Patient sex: M
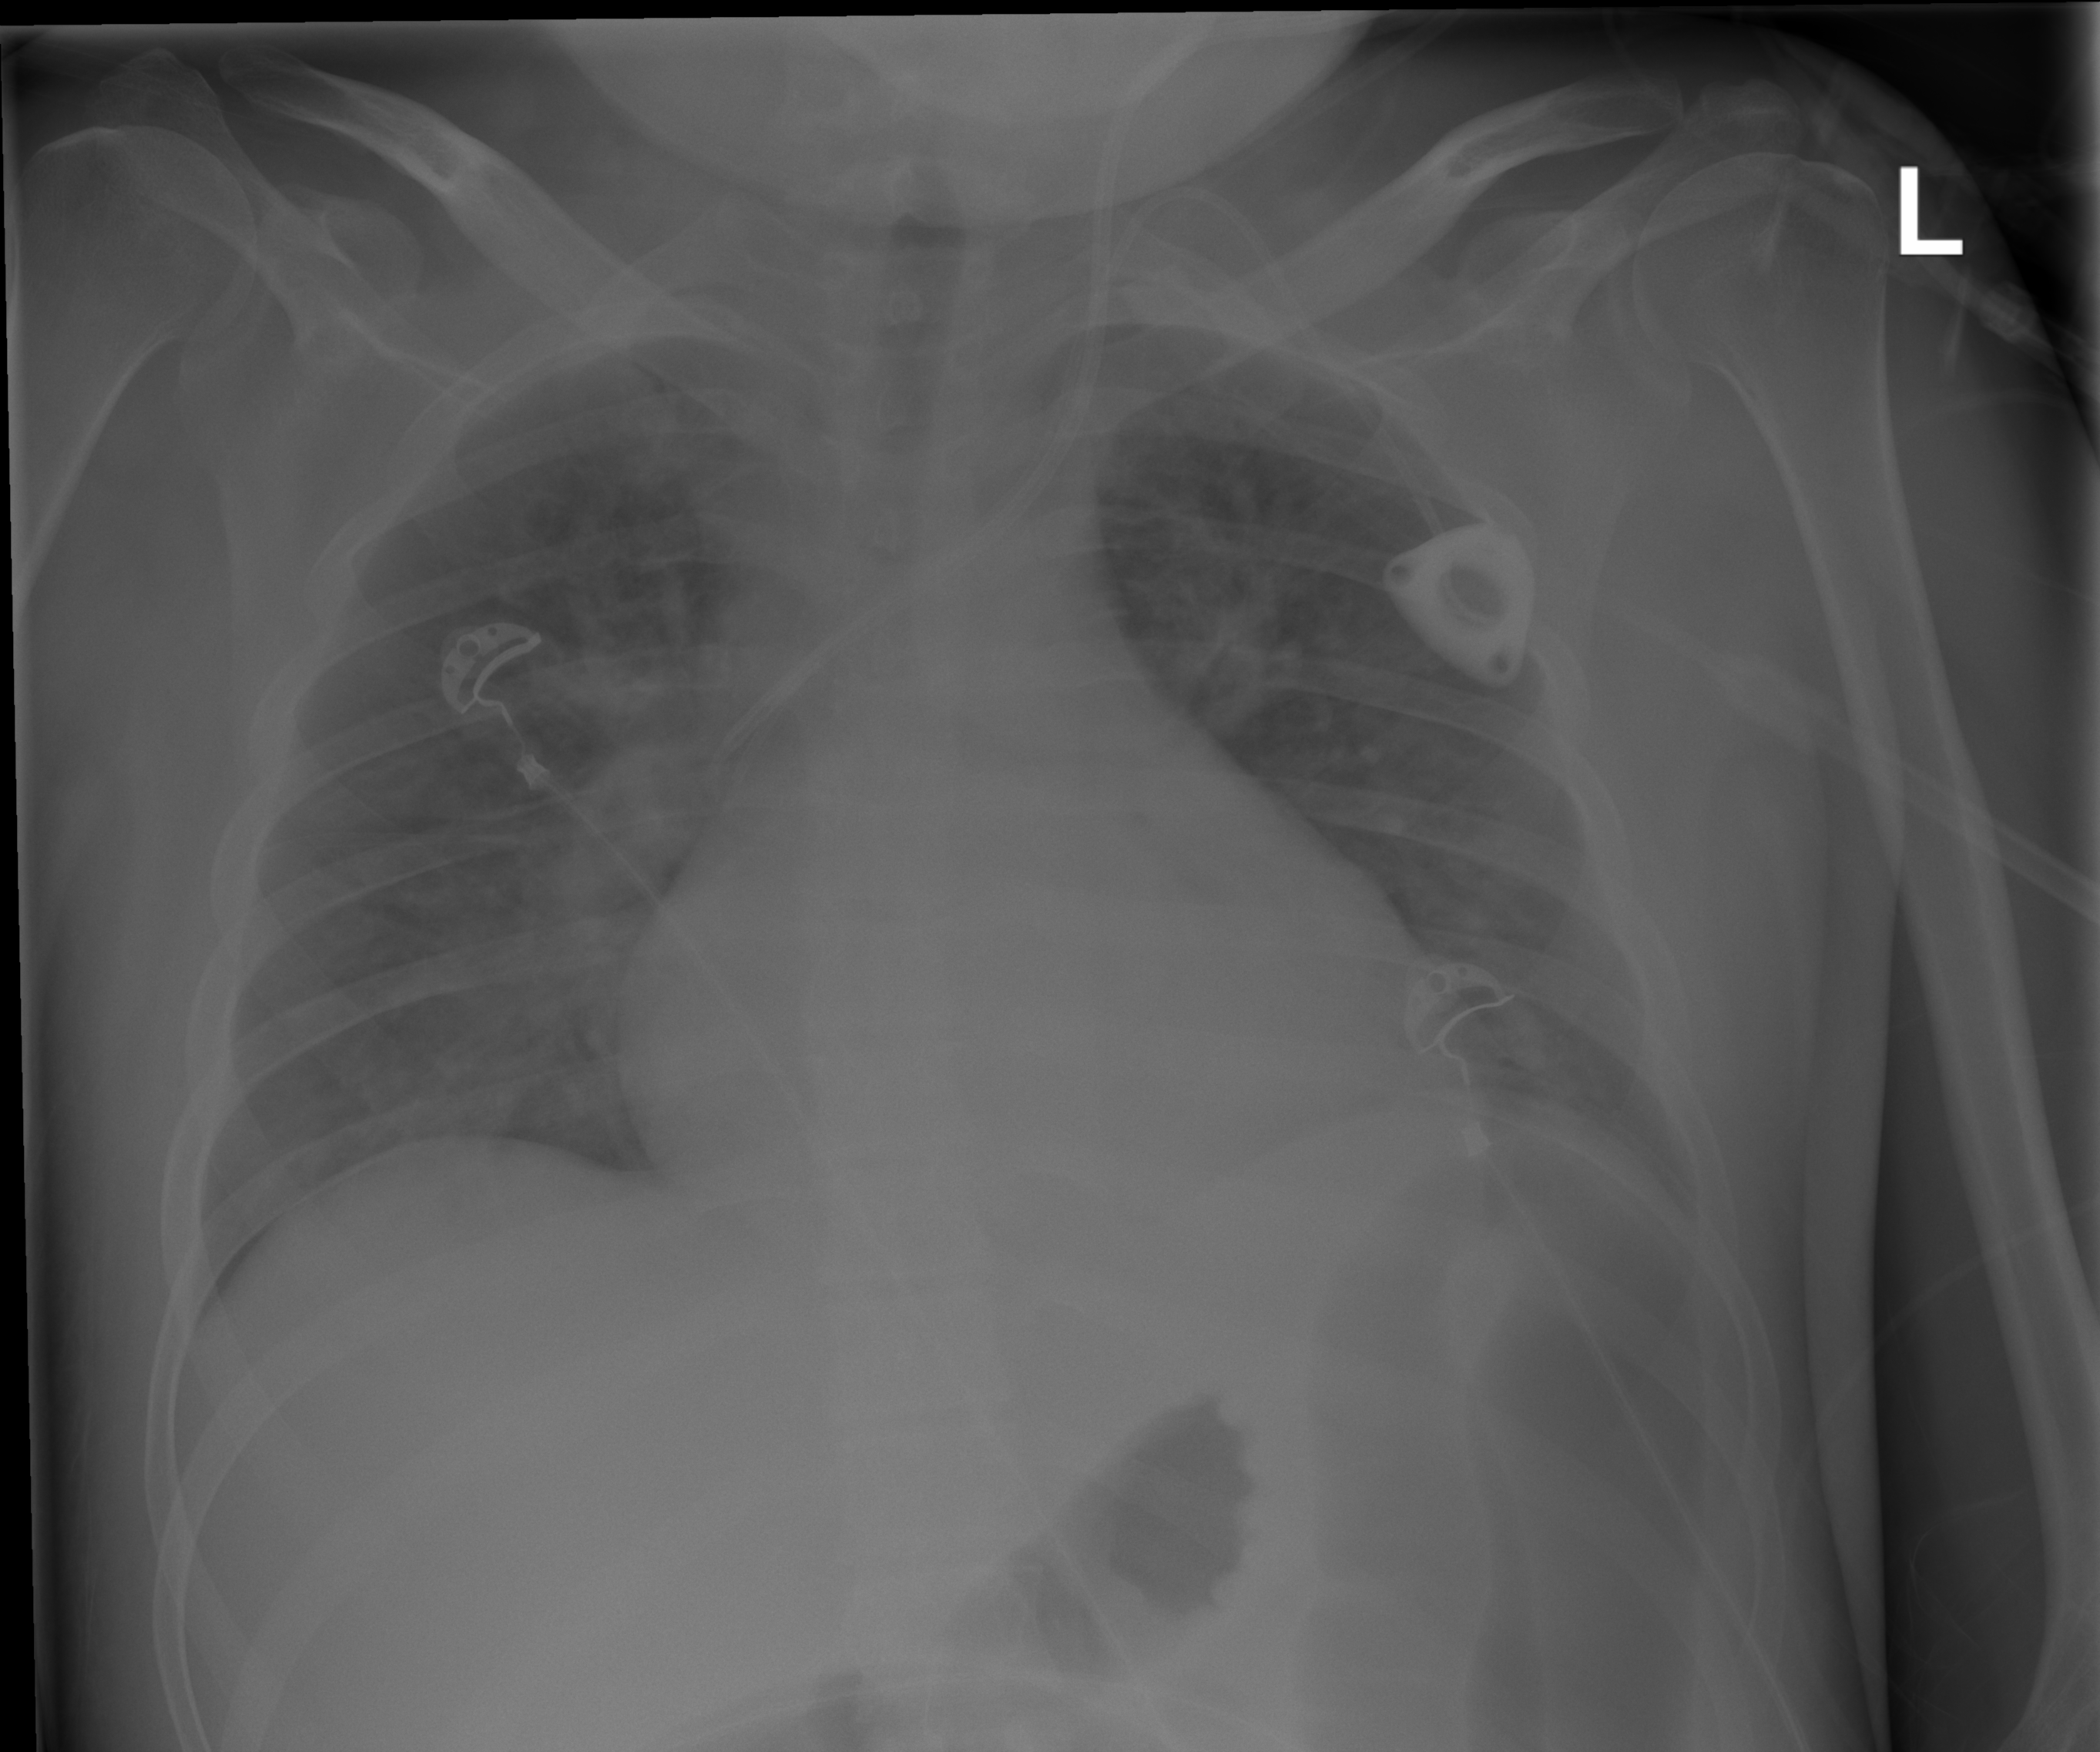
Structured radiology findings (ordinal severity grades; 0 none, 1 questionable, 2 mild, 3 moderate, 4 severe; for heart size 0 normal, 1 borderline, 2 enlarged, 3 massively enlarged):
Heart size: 2
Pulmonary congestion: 2
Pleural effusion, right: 0
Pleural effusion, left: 0
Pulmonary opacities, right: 2
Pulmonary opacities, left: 2
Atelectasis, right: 0
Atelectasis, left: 0